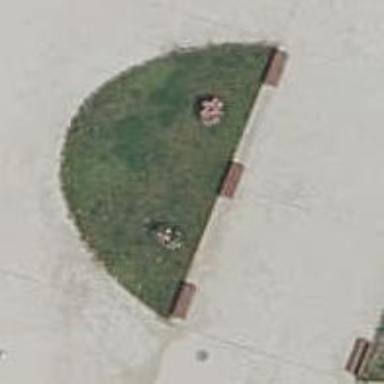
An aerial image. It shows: Bench.